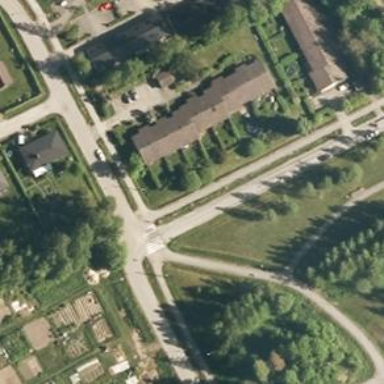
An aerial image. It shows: Uncontrolled crossing on the road.